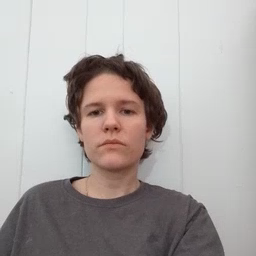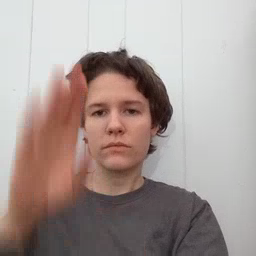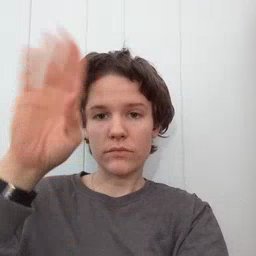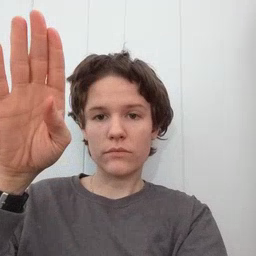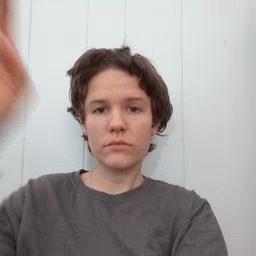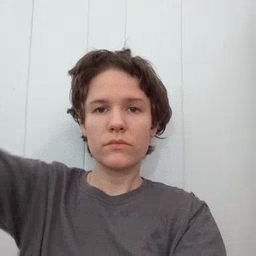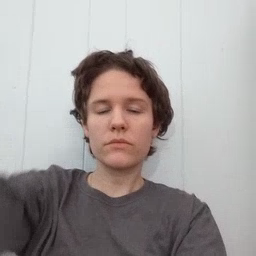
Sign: hello